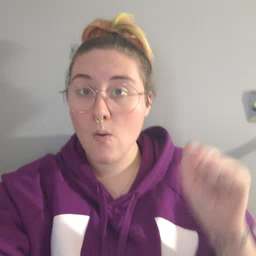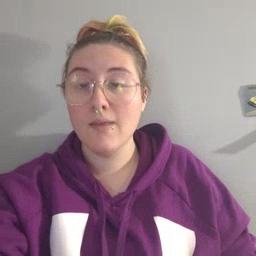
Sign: happy